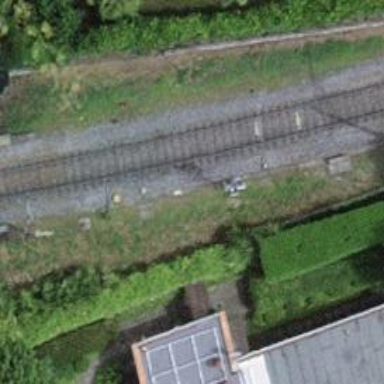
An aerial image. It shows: Railway signal.